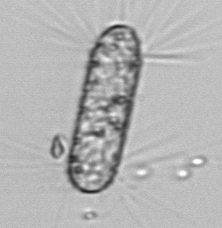
Label: Corethron_hystrix